Question: Consider this setup:

So there's a JMX Server and we want it to be reachable from different JMX Clients, but the problem is that these different JMX clients knows HostX by different names/addresses. For the sake of the example lets say that HostA knows HostX by the name of 'hostx' but HostB knows HostX by the name of 'hostxshadow'.
I'm looking for recommendations on how to solve this problem under the following scenarios:
1. Where I have control over the source code of the JMX Clients and JMX Server.
2. Where I have no control over the source code, i.e. I can set System Properties on the JVM, but that's it.
The basic problem to be solved is that in the RMI world the server-side decides how a client should connect (right?). So setting e.g. <URL> on HostX isn't going to help. As I see it I can only make either HostA happy or HostB happy, but not both at the same time.
Is the conclusion really that any RMI Server can only work if all clients would use the same name to access it?
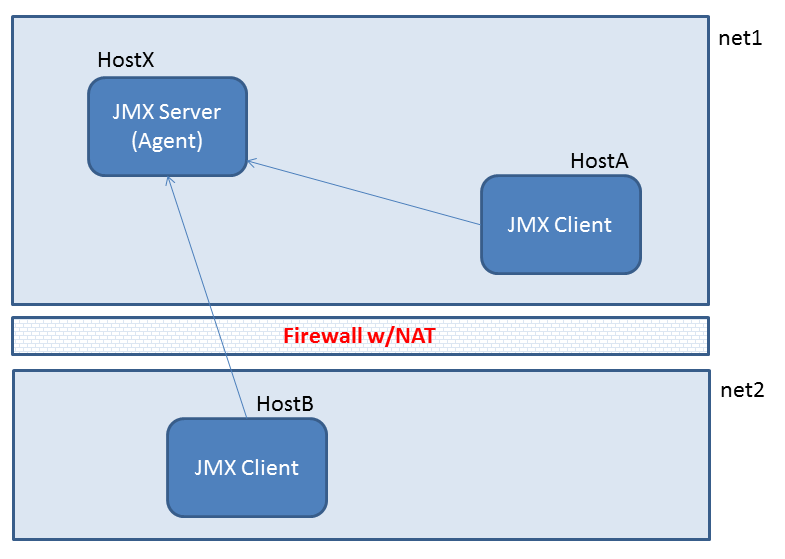
Answer: Your conclusion is correct. It's a design flaw in RMI. There is an underlying assumption that there is a single 'most public' hostname by which the server host can be contacted by everybody.
Your statement about the host embedding its own name or address in the stub is also correct.